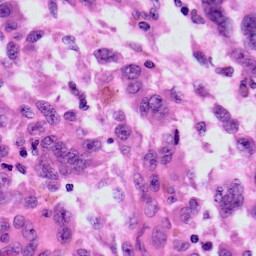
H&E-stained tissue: Skin